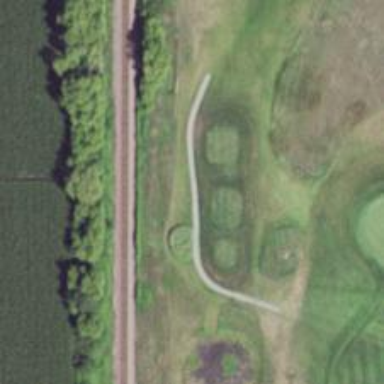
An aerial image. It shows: Path for both roads and golfers.